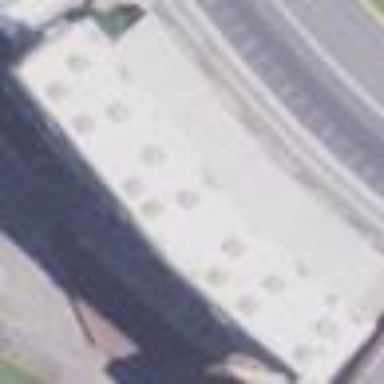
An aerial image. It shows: Grandstand building.